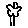
Label: flower